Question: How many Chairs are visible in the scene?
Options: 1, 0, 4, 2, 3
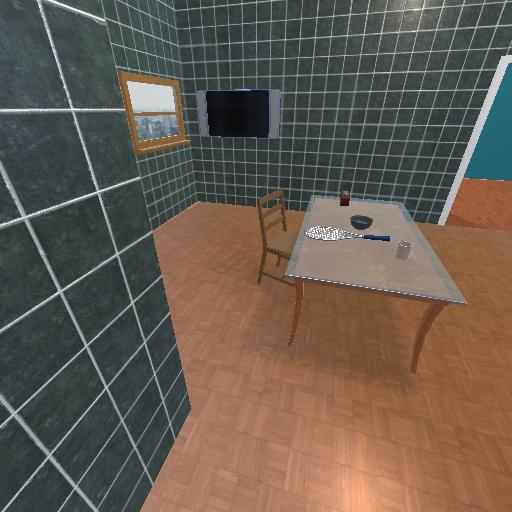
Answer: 1